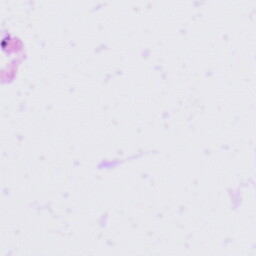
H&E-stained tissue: Tonsil